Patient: sex M, age 68
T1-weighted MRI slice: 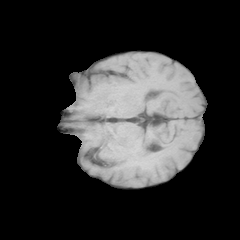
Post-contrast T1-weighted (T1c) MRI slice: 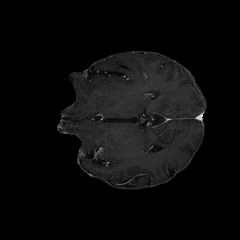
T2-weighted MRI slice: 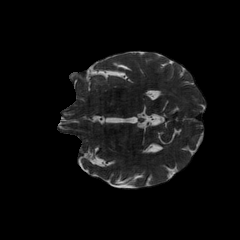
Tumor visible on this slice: no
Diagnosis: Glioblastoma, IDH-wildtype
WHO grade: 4